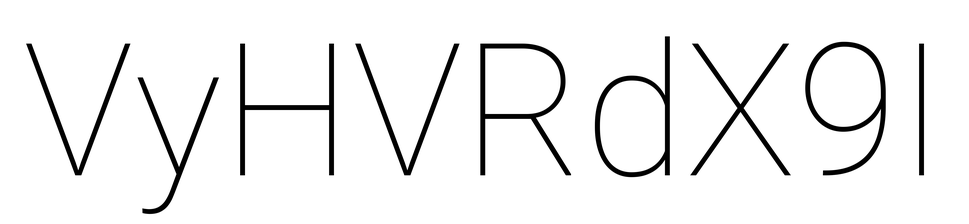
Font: Roboto_Thin